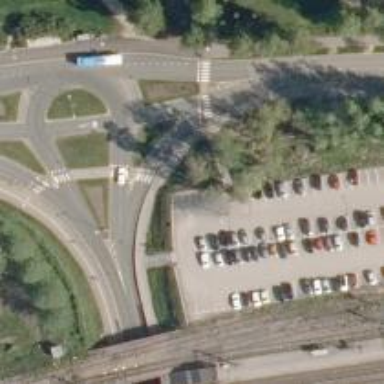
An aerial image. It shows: Secondary link road with asphalt surface.